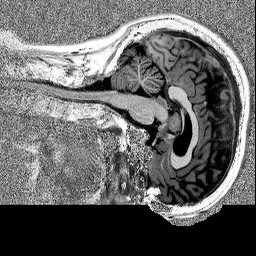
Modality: MP2RAGE
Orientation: sagittal
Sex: female